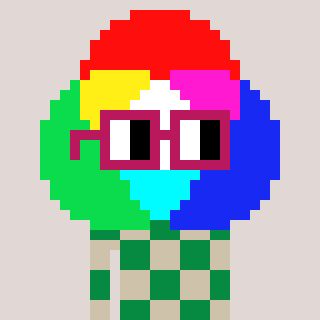
a pixel art character with square dark red glasses, a color circle-shaped head and a bege-colored body on a warm background